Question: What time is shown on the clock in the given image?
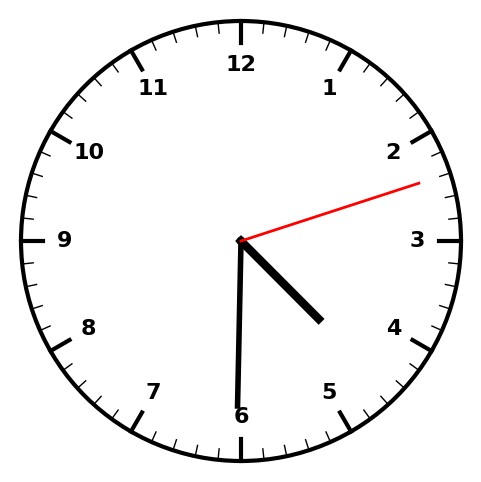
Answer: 04:30:12